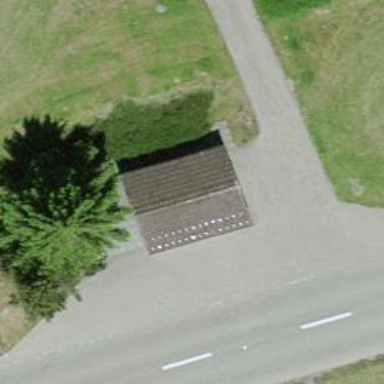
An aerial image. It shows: Bus stop with sheltered platform for public transport.